Question: I have a set of elements with 'display: inline-block' on a container div that is supposed to expand horizontally if the contents exceed the device width. It all works well, but there's an odd margin between each '.item' element, as you can see here : <URL>

'''
<span class="fix item">
<img src="image.jpg" data-ratio="1.33" data-width="800" data-height="600" />
<div class="fix details">
<div class="fix row"><a href="#" class="title">title</a></div>
<div class="fix row"><div class="date">date</div></div>
<div class="fix row"><a href="#" class="view">View Post</a></div>
</div>
'''
'''
#gallery {
clear: both;
width: auto;
white-space: nowrap;
}
#gallery .item {
display: inline-block;
*display: inline;
width: auto;
min-width: 100px;
white-space: nowrap;
border-right: 1px #CCC dotted;
border-bottom: none;
padding: 0 25px;
}
#gallery .item:first-child {
margin-left: 25px;
border-left: 1px #CCC dotted;
}
'''
There's no margin or padding messing it, and I have no idea why it behaves like this instead of floating. Any ideas?
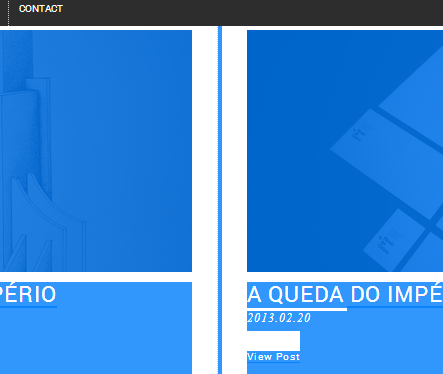
Answer: This is due to white-space and/ or line breaks in your HTML markup. Remove them in the code and the margins will also disappear. It's always a matter with 'inline' Elements and also with 'display: inline-block'.